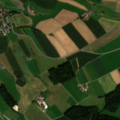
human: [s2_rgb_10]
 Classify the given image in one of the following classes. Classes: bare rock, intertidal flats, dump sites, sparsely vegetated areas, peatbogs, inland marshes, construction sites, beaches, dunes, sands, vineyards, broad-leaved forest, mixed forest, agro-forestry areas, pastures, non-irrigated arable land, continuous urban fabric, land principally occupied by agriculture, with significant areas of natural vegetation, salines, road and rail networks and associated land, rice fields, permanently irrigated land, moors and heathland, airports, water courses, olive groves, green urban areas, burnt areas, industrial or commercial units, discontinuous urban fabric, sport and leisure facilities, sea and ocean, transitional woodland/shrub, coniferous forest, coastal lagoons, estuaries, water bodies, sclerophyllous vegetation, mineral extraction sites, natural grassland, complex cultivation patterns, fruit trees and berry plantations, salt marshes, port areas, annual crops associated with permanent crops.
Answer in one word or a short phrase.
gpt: discontinuous urban fabric, non-irrigated arable land, mixed forest